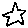
Label: star